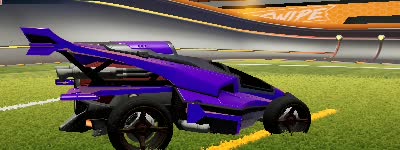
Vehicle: aftershock